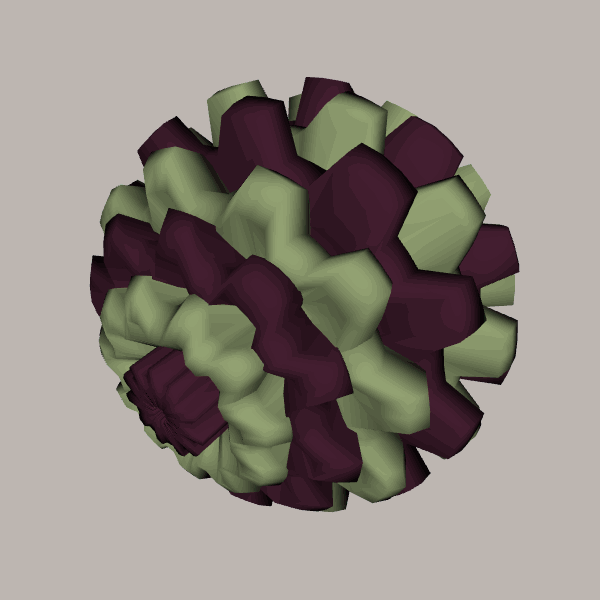
Background: light